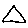
Label: triangle